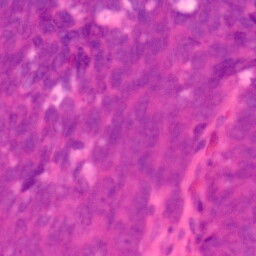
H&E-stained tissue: Colon